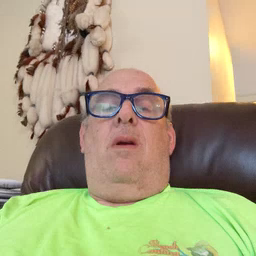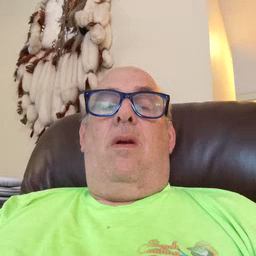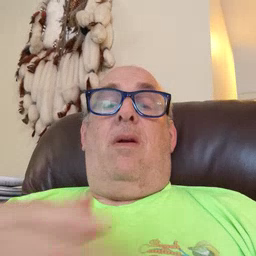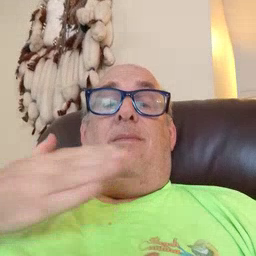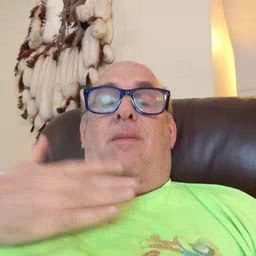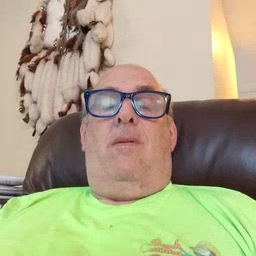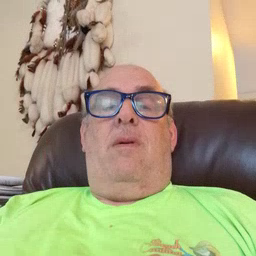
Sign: happy